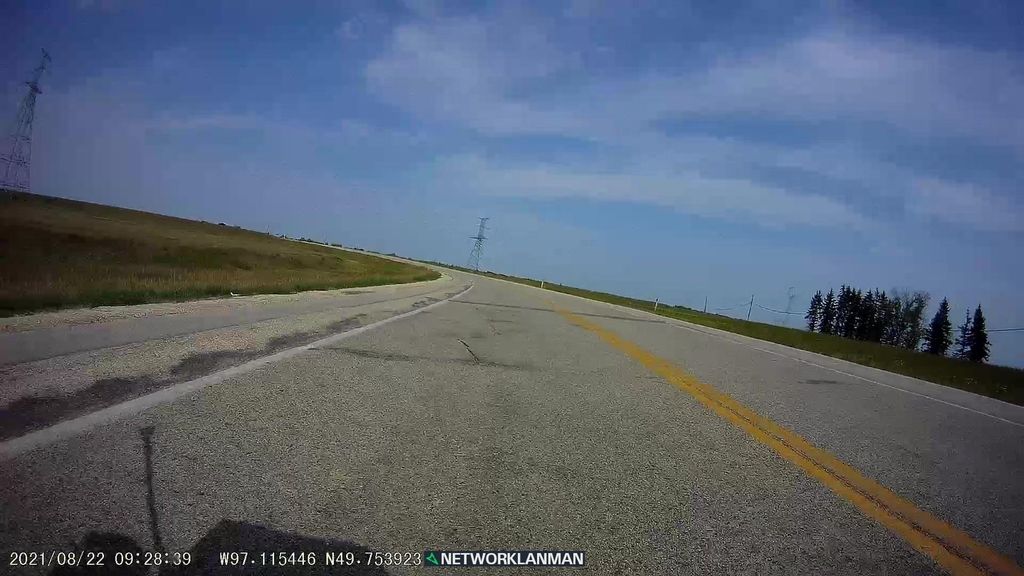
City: winnipeg